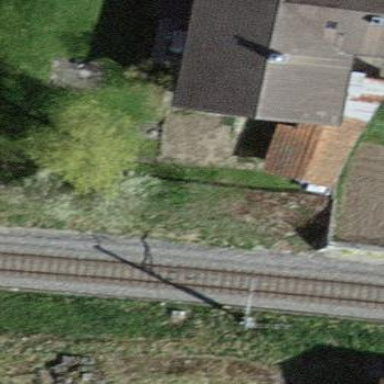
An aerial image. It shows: Simple house.